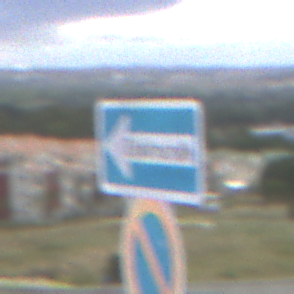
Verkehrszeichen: EinbahnstrasseLinksweisend
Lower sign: EingeschraenktesHalteverbot
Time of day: MorningAfternoon
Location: Outdoor (Suburban)
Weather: PartlyCloudy
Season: NotSpecified
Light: Natural